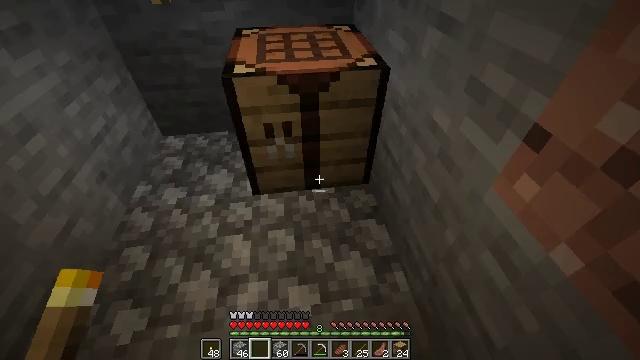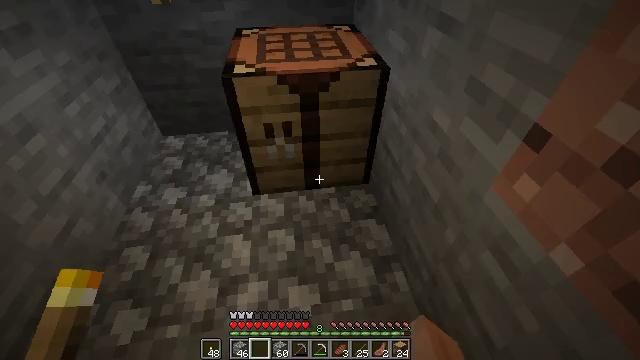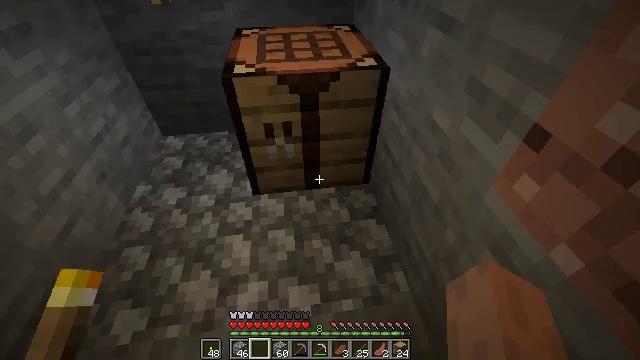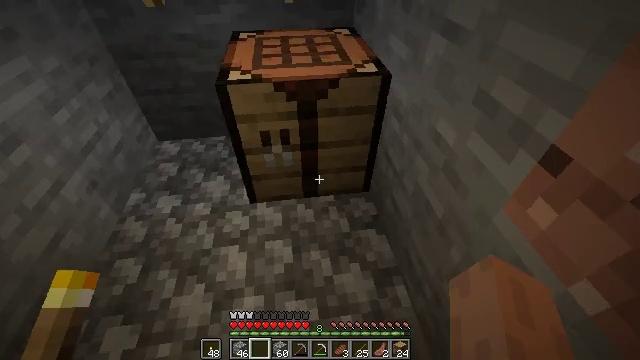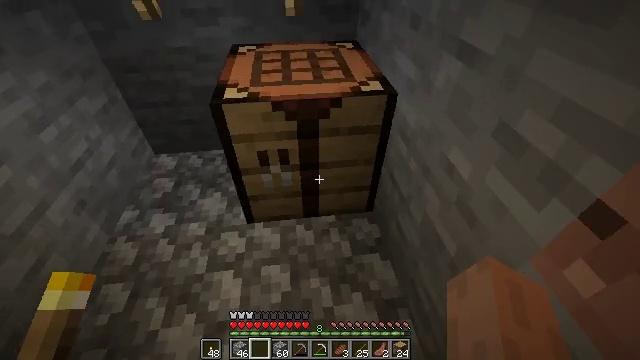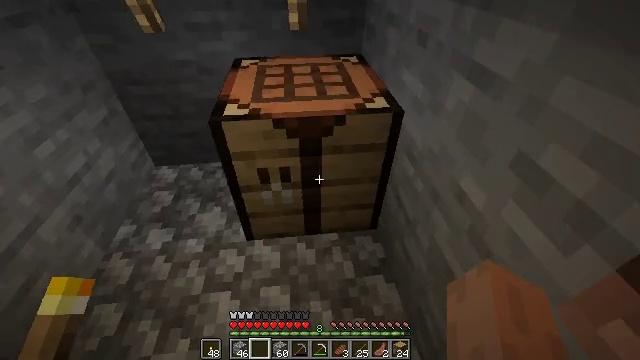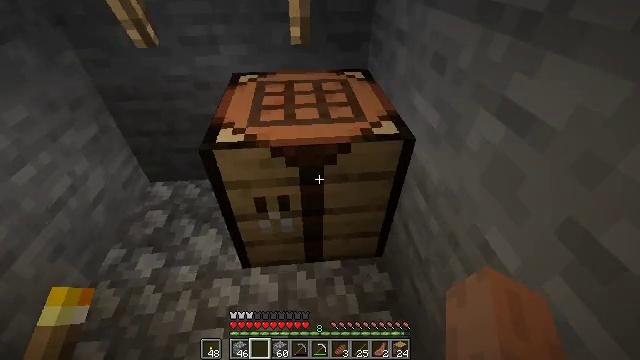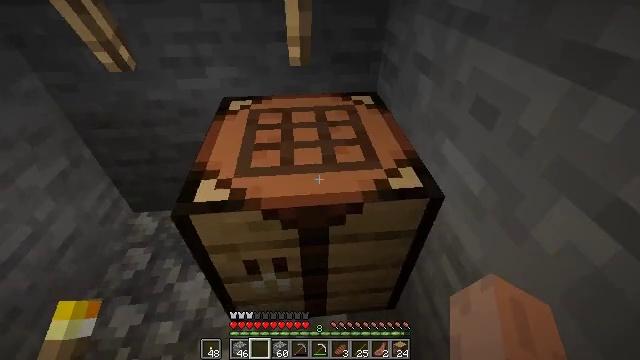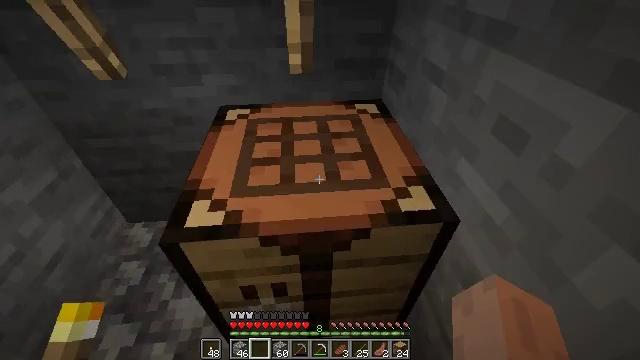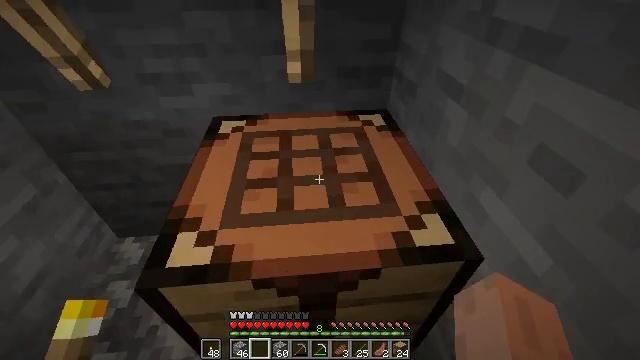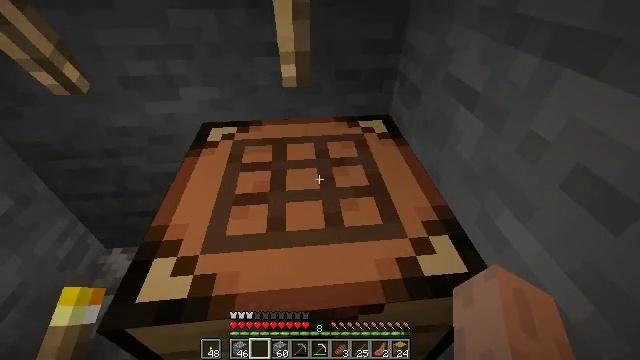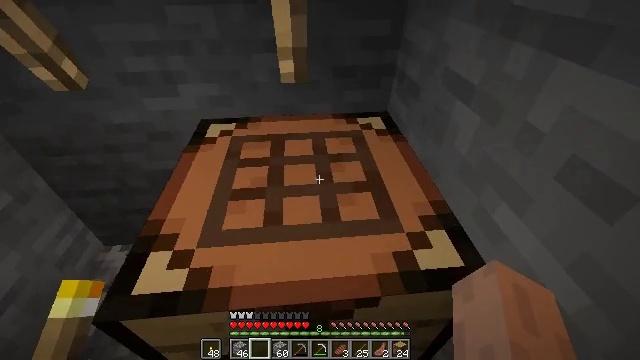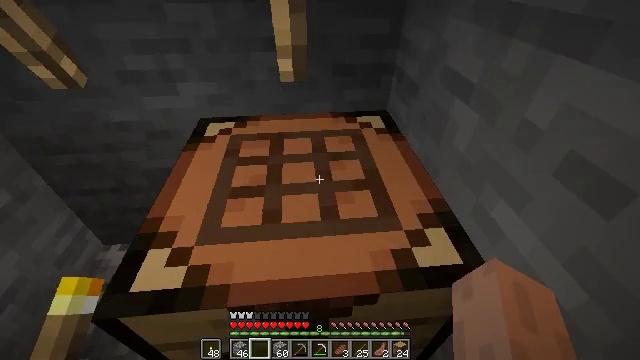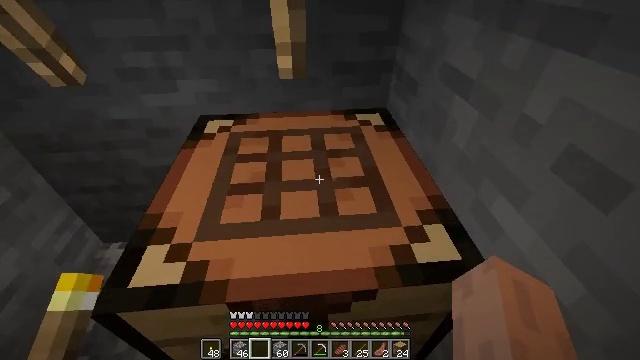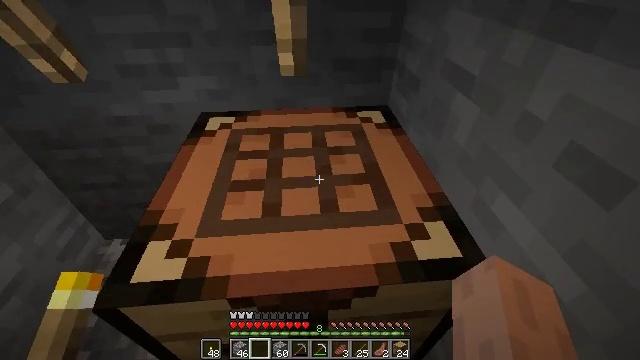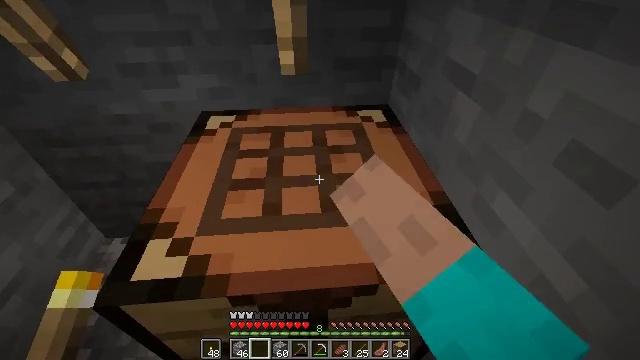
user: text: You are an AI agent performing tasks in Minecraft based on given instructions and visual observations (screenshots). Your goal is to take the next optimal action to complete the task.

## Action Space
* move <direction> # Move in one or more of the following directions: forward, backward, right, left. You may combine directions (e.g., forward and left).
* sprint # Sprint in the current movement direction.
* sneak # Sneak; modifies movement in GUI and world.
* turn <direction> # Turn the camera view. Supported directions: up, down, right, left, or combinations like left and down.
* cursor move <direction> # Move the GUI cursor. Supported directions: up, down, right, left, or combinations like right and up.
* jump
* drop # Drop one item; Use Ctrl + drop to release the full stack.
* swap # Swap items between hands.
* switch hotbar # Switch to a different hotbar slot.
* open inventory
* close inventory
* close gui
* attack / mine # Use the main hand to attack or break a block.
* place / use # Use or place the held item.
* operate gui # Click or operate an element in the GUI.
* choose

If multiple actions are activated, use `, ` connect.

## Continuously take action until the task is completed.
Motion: motion action
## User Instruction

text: Create cobblestone stairs at the crafting table.
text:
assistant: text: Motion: no_op
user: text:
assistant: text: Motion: no_op
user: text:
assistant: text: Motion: move forward
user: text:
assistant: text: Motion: move forward, turn up
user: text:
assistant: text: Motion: move forward, turn up
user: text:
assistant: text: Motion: move forward
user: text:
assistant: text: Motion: move forward
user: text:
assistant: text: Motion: move forward
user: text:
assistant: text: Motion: move forward
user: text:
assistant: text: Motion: no_op
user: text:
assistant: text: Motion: no_op
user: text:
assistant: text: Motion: no_op
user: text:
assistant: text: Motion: no_op
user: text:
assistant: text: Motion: use / place
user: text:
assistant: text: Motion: use / place
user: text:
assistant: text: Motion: use / place
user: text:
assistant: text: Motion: no_op
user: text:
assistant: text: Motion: no_op
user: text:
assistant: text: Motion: open gui
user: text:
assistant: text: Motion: no_op
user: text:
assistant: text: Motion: no_op
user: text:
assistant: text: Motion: no_op
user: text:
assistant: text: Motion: no_op
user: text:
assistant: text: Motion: no_op
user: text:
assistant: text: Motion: no_op
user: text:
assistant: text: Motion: no_op
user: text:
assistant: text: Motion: no_op
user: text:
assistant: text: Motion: cursor move left
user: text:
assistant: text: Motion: cursor move left
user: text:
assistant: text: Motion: no_op